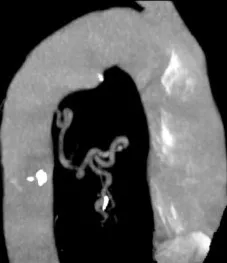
(A,B) The blood supply vascular reconstruction of the lesion reveals a large, tortuous, and malformed artery originating from the descending aorta, extending toward the site of the lesion. (A) In the axial view, an abnormal communication between the trachea and esophagus is observed.
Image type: radiology (ct)